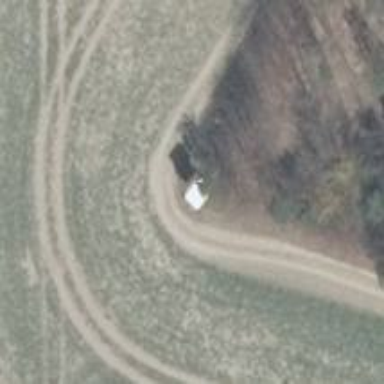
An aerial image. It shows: Hunting stand.